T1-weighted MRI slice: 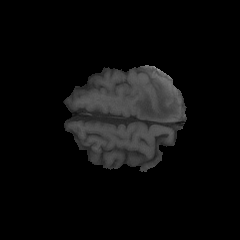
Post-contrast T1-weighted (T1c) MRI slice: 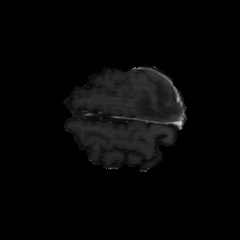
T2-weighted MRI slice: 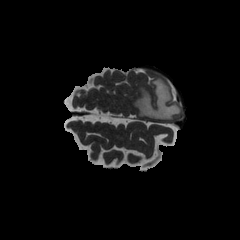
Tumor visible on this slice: yes